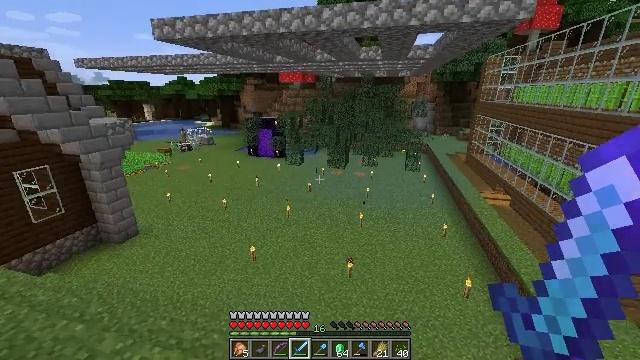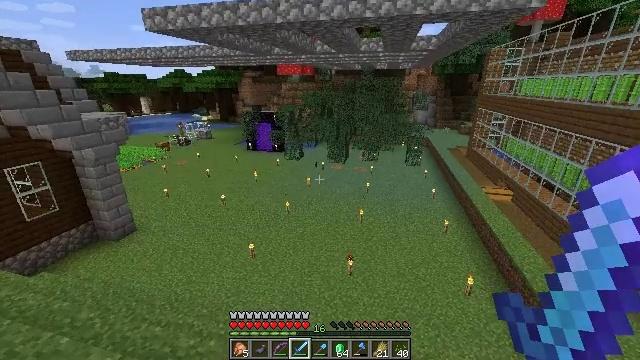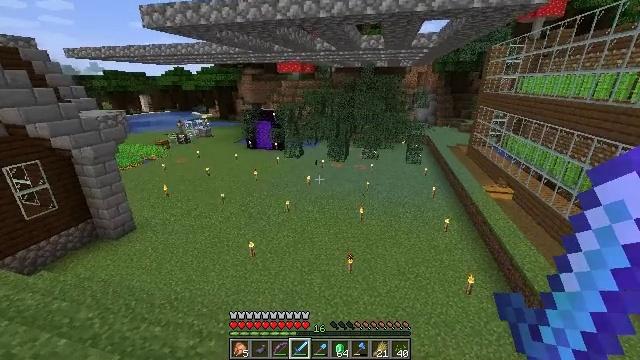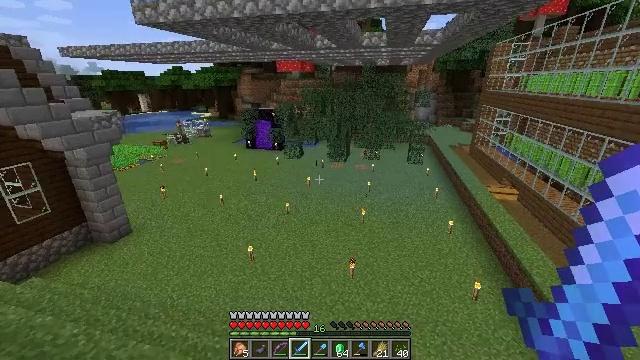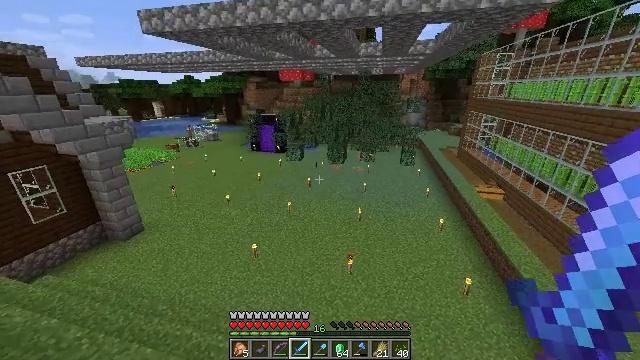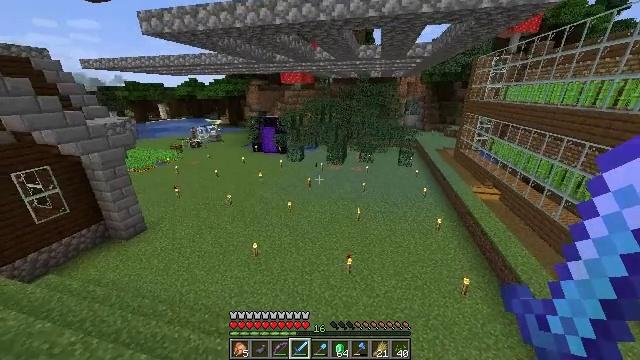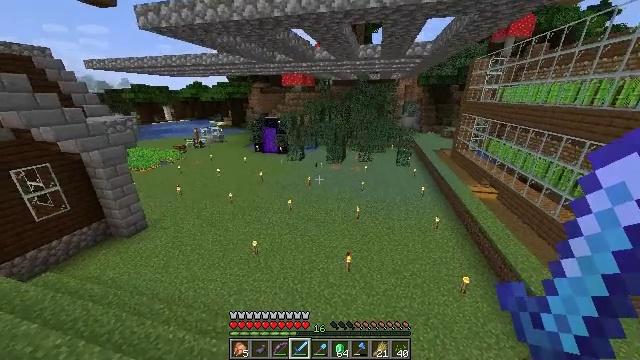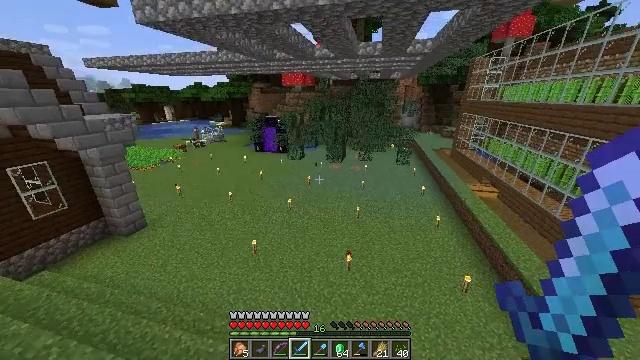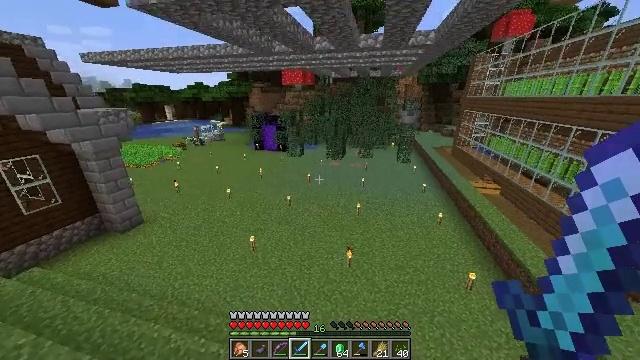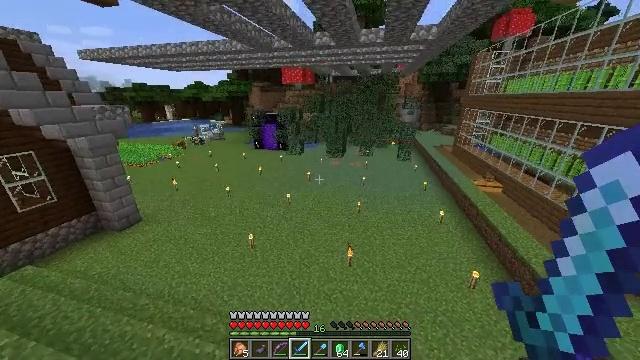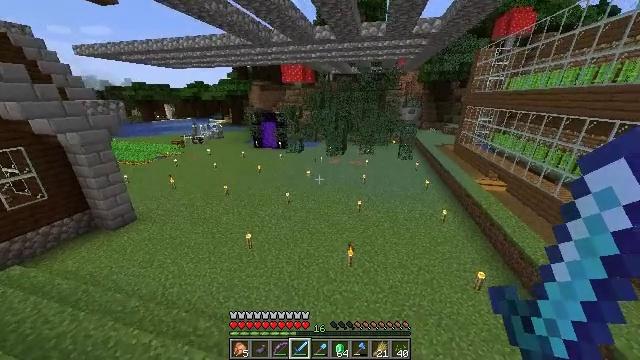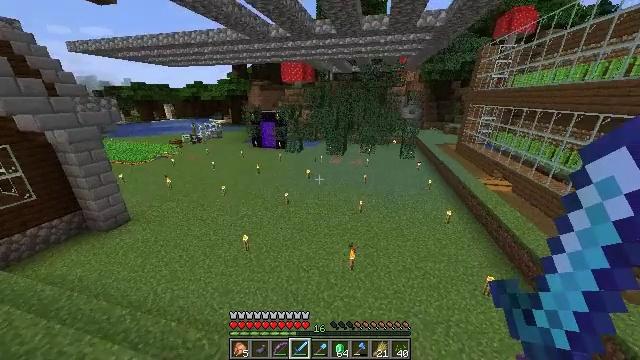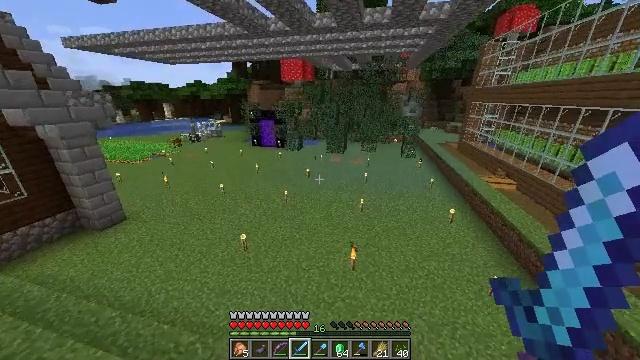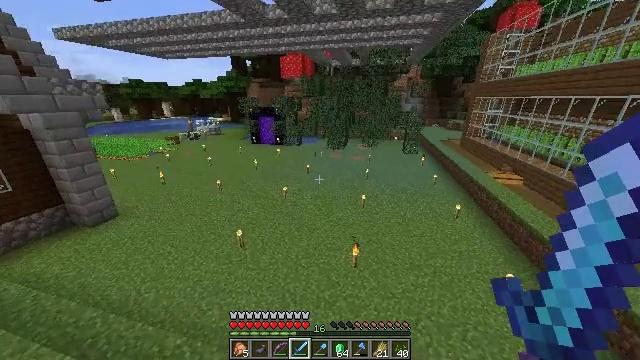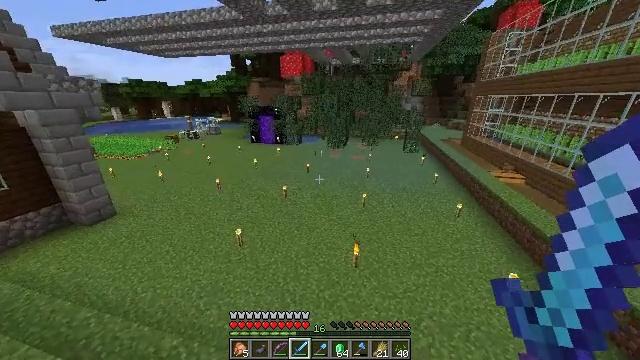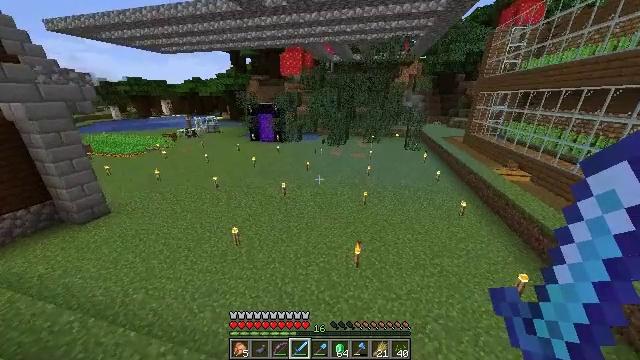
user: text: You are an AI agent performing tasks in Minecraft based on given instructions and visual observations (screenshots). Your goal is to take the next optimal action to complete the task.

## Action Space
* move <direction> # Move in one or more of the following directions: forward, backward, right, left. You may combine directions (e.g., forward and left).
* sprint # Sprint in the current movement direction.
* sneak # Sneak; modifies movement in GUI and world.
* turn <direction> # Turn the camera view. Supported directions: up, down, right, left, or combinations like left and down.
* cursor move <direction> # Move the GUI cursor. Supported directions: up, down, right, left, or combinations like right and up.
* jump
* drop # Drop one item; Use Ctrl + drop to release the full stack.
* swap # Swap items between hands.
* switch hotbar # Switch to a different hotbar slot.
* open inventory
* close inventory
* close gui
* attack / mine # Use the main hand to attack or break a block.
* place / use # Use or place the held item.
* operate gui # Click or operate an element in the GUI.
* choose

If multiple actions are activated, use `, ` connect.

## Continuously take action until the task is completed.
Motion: motion action
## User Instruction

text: Gather spruce leaves to collect foliage.
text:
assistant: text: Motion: move forward, turn down
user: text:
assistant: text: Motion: move forward
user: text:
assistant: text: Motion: move forward, sprint
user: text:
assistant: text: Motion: move forward, sprint
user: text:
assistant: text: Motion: move forward, sprint
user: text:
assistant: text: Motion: move forward, sprint
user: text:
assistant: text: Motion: move forward
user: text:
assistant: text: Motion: move forward
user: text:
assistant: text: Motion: move forward, sprint
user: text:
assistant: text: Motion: move forward, sprint
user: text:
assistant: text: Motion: move forward, sprint
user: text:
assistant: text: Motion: move forward
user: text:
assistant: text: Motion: move forward
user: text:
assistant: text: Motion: move forward, sprint
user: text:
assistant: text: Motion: move forward, sprint
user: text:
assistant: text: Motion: move forward, sprint
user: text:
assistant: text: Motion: move forward
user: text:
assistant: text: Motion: move forward
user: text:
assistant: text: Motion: move forward, sprint
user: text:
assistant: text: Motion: move forward, sprint
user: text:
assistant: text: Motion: move forward, sprint
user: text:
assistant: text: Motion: move forward, sprint
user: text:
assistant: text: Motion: move forward
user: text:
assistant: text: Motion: move forward
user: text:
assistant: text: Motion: move forward, sprint
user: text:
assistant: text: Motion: move forward, sprint, turn up
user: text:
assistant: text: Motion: move forward, sprint, turn up
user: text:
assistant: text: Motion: move forward, sprint, turn up
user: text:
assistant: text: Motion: move forward
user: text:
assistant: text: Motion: move forward